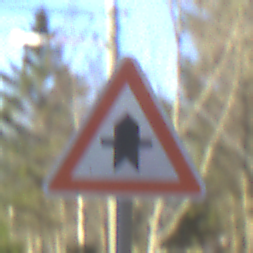
Verkehrszeichen: Vorfahrt
Umgebung: Outdoor, Nature
Tageszeit: MorningAfternoon
Wetter: Clear
Licht: Natural
Jahreszeit: Winter
Kontrast: HighContrast